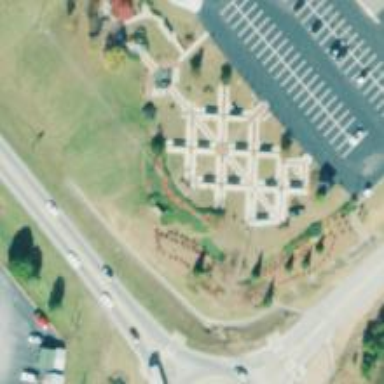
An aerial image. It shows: Memorial site with historic significance.